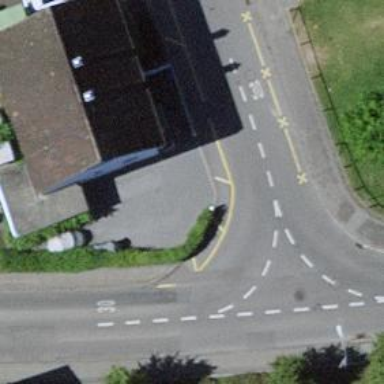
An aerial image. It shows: Kerb barrier.